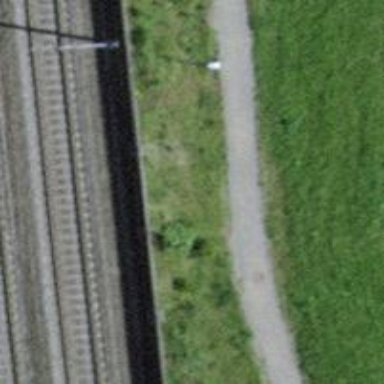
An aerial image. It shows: Path with pebblestone surface.